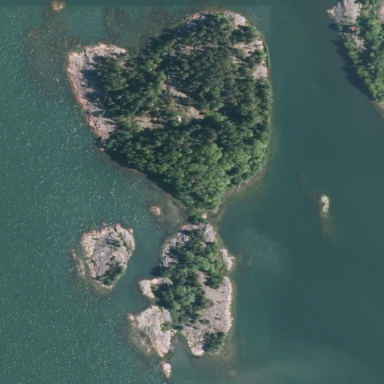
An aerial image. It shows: Island with natural coastline.